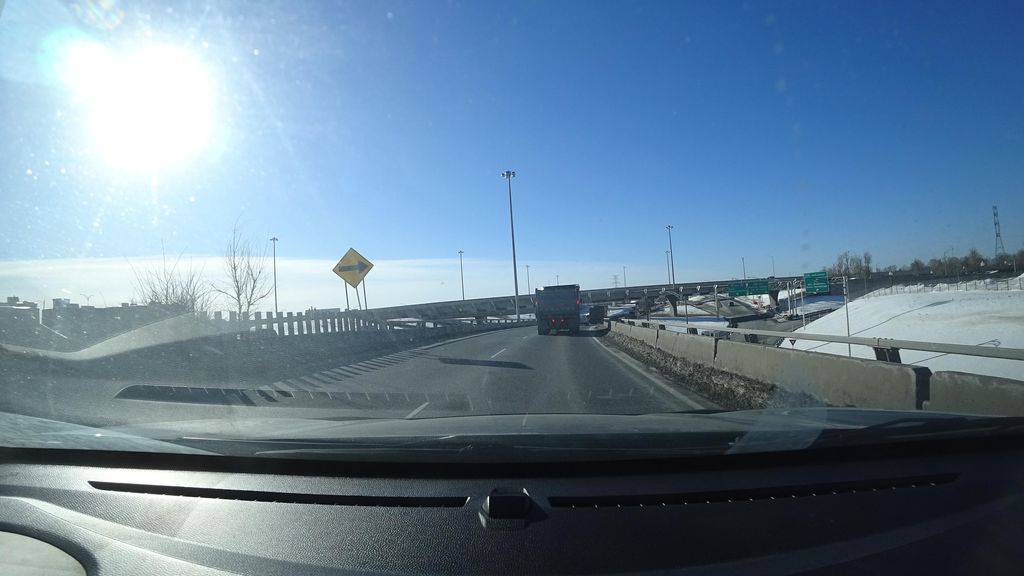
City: quebec_city